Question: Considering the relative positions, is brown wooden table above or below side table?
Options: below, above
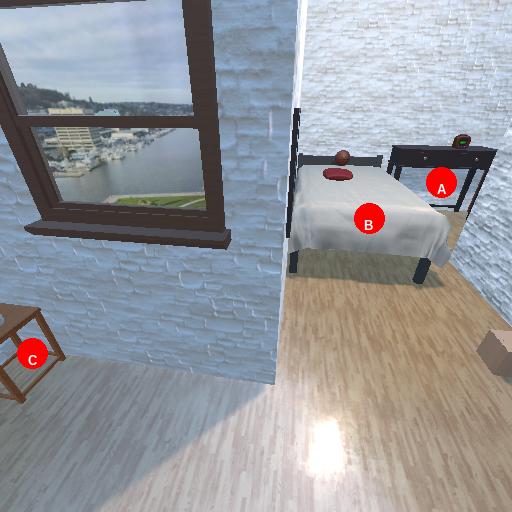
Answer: below